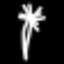
Label: palm tree